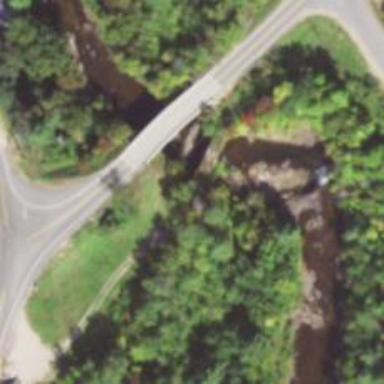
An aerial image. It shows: Bridge over abandoned road.